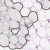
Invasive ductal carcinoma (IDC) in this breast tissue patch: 0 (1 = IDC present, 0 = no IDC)